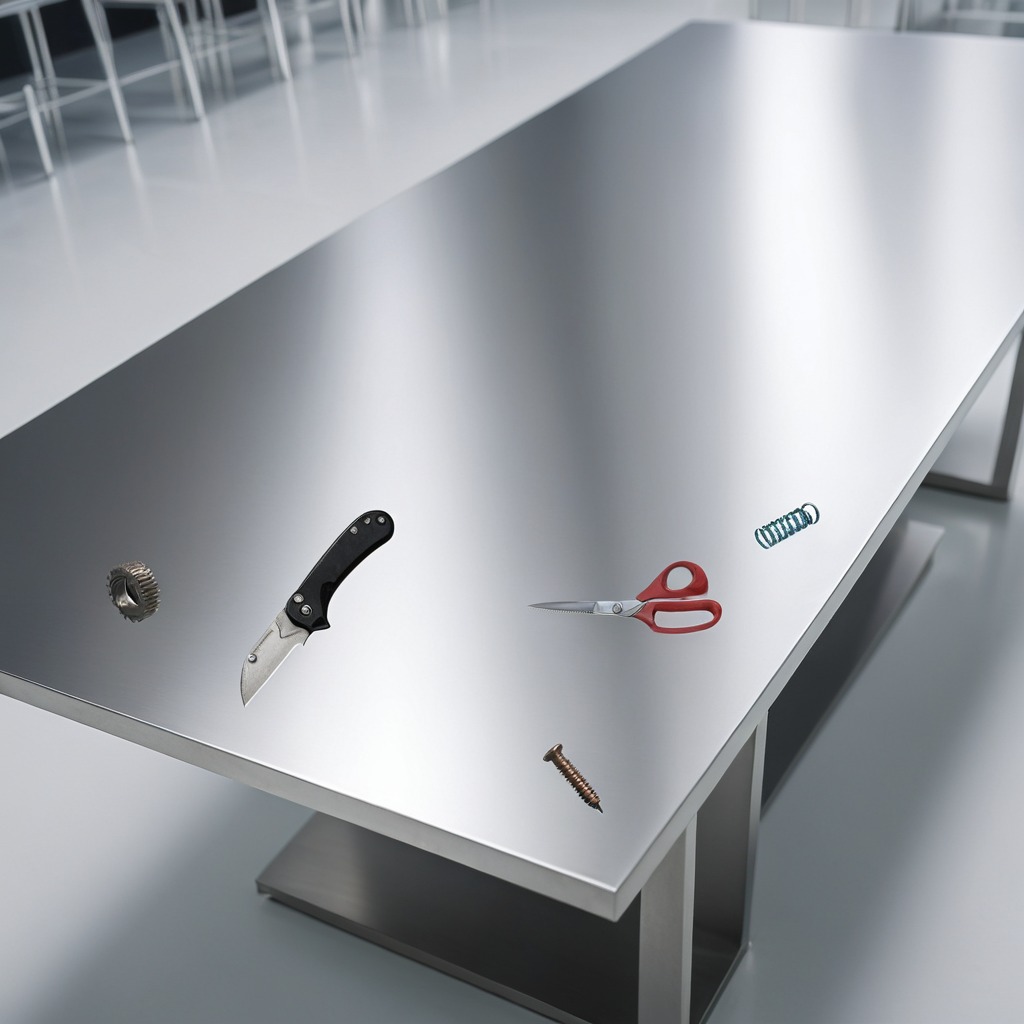
A steel gear with teeth, a utility knife, a metal machine screw, a coiled metal spring, and a pair of scissors are lying on a stainless steel table in a high-end prototyping lab.